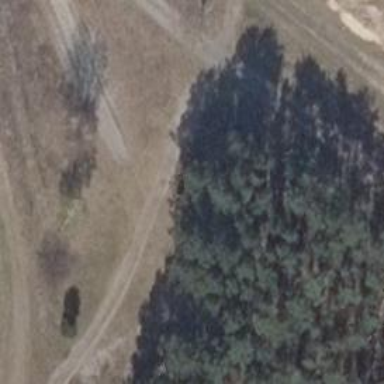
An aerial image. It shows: Hunting stand.